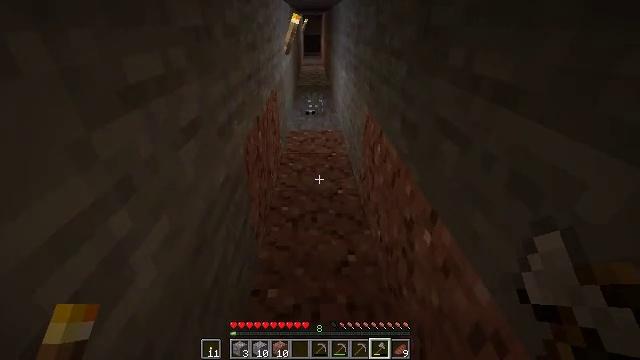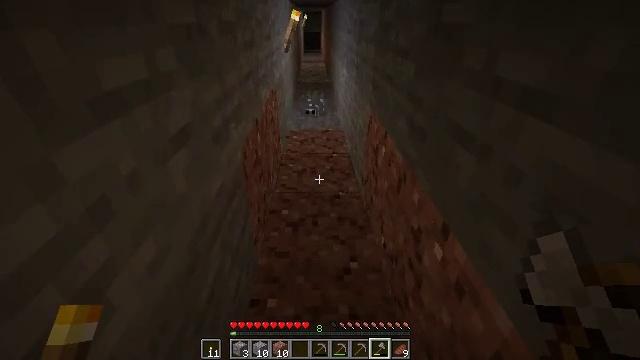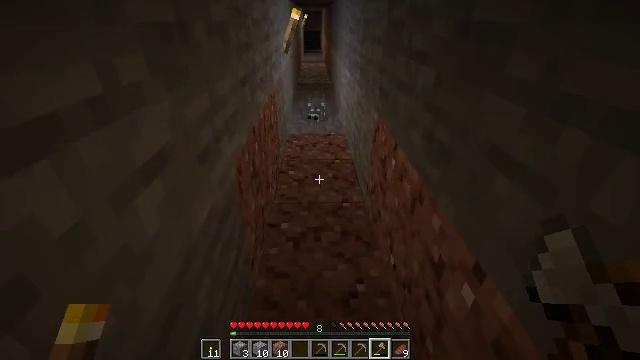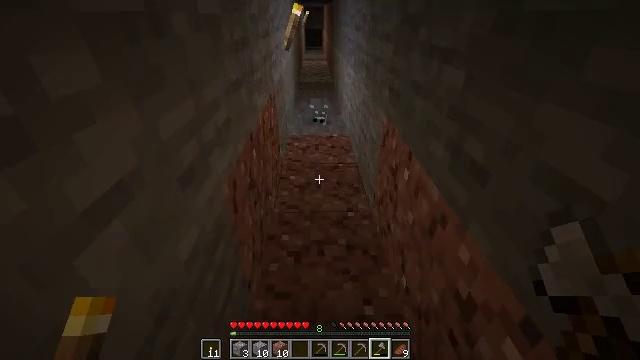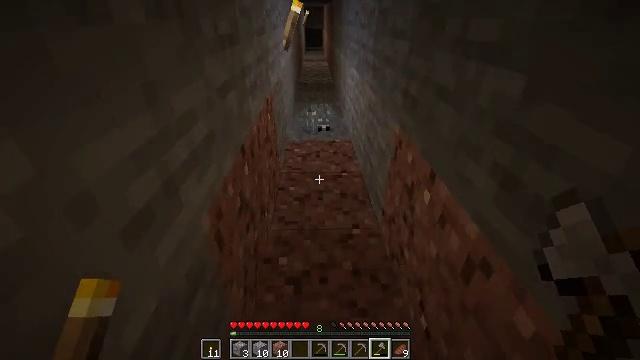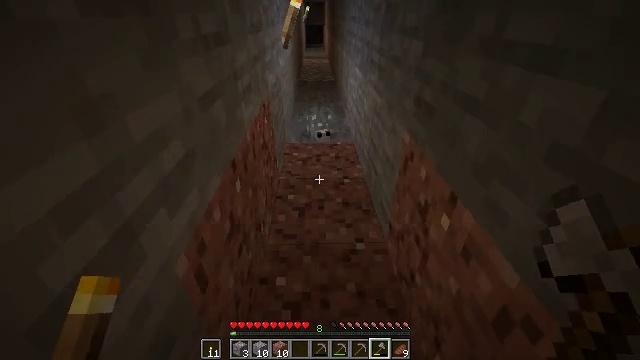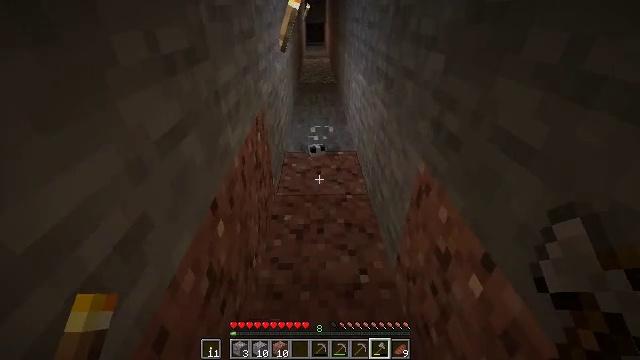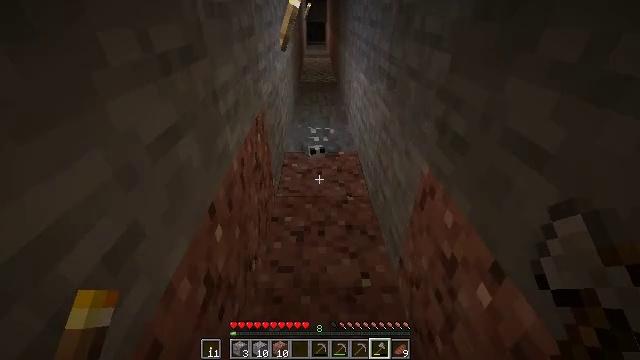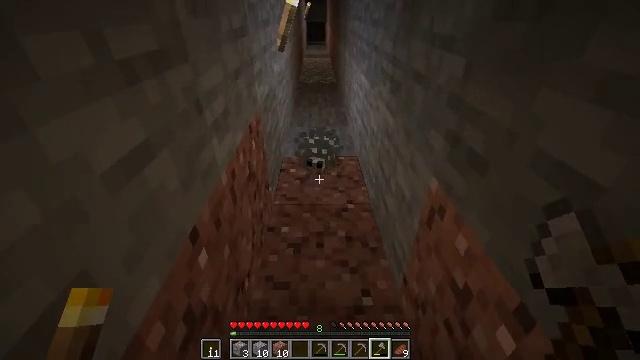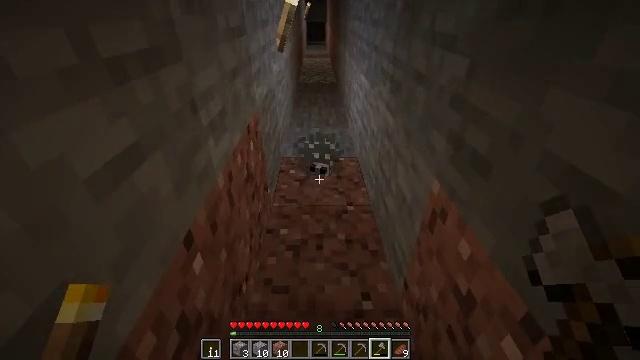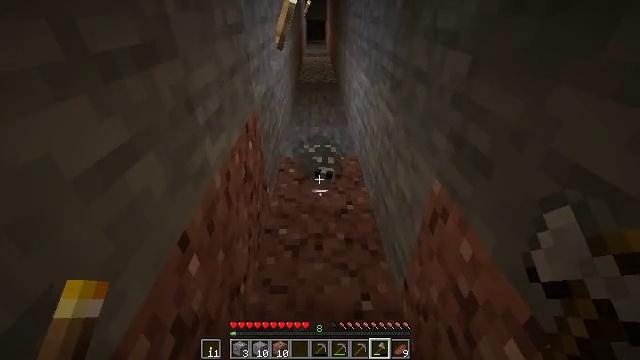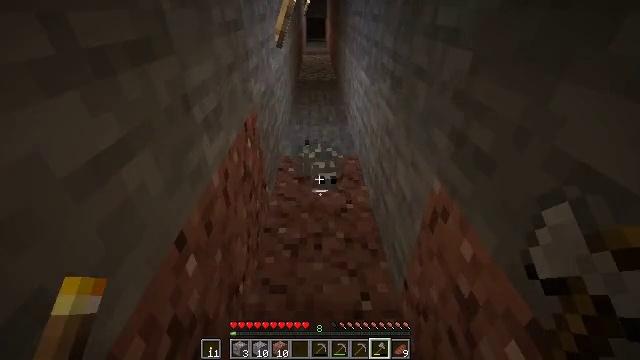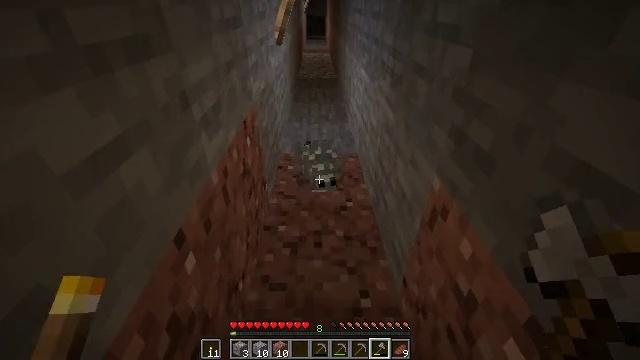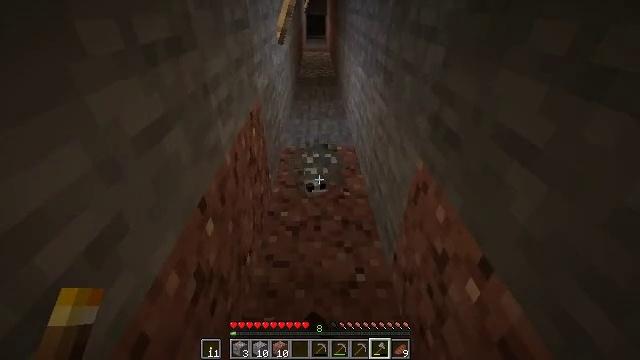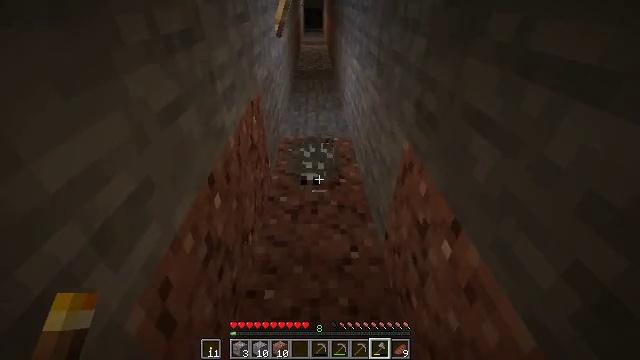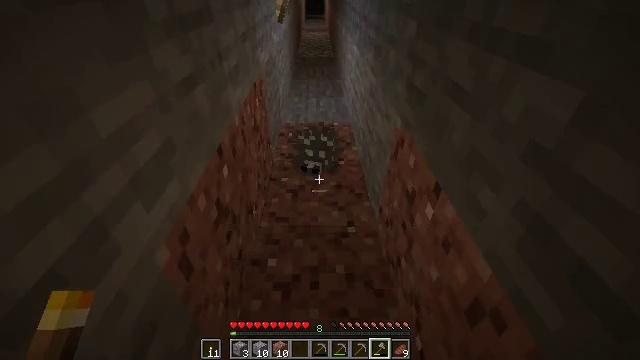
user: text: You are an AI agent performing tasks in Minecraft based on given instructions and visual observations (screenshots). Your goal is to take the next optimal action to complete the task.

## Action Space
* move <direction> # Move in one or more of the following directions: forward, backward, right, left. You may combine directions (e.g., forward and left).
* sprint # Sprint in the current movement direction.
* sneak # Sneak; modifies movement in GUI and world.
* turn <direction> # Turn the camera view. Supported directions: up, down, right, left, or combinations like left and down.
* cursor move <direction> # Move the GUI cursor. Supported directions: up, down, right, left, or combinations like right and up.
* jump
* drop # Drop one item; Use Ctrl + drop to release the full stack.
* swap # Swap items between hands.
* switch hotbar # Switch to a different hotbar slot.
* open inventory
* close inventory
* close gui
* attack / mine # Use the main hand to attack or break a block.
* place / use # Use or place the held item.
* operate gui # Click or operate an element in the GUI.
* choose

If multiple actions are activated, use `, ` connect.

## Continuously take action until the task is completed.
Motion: motion action
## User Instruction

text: Combat the silverfish.
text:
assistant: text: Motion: move forward
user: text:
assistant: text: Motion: move forward
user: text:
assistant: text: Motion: move forward
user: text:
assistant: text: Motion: move forward
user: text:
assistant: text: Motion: move forward
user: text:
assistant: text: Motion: move forward
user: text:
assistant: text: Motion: no_op
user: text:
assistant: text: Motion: no_op
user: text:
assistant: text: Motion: no_op
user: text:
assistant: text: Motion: no_op
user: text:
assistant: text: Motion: no_op
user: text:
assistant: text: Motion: move back, attack / mine
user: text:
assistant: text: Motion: move back, attack / mine
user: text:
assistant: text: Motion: move back, turn down, attack / mine
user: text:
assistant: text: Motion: move back, turn down
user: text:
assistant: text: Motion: move back
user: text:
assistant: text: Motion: no_op